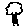
Label: tree